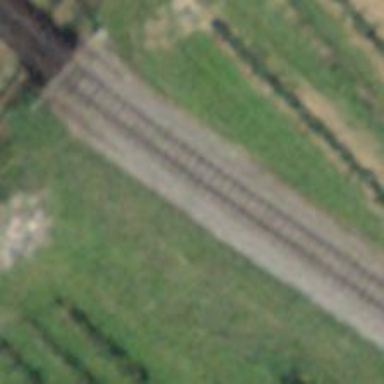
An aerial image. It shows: Narrow-gauge railway track electrified by contact line.